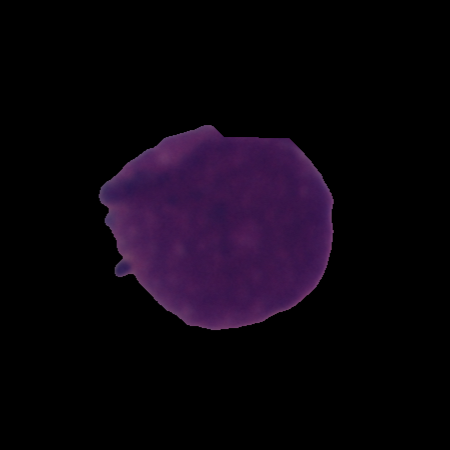
Label: cancer